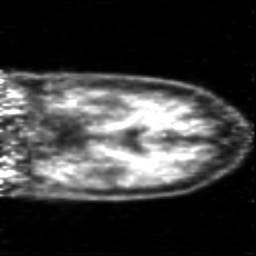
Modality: PET
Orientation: coronal
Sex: male
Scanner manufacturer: siemens